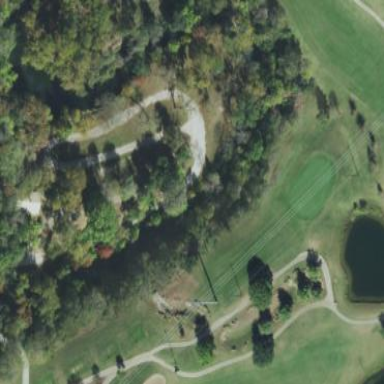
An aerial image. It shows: Scenic golf fairway.